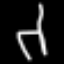
Label: chair